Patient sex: M
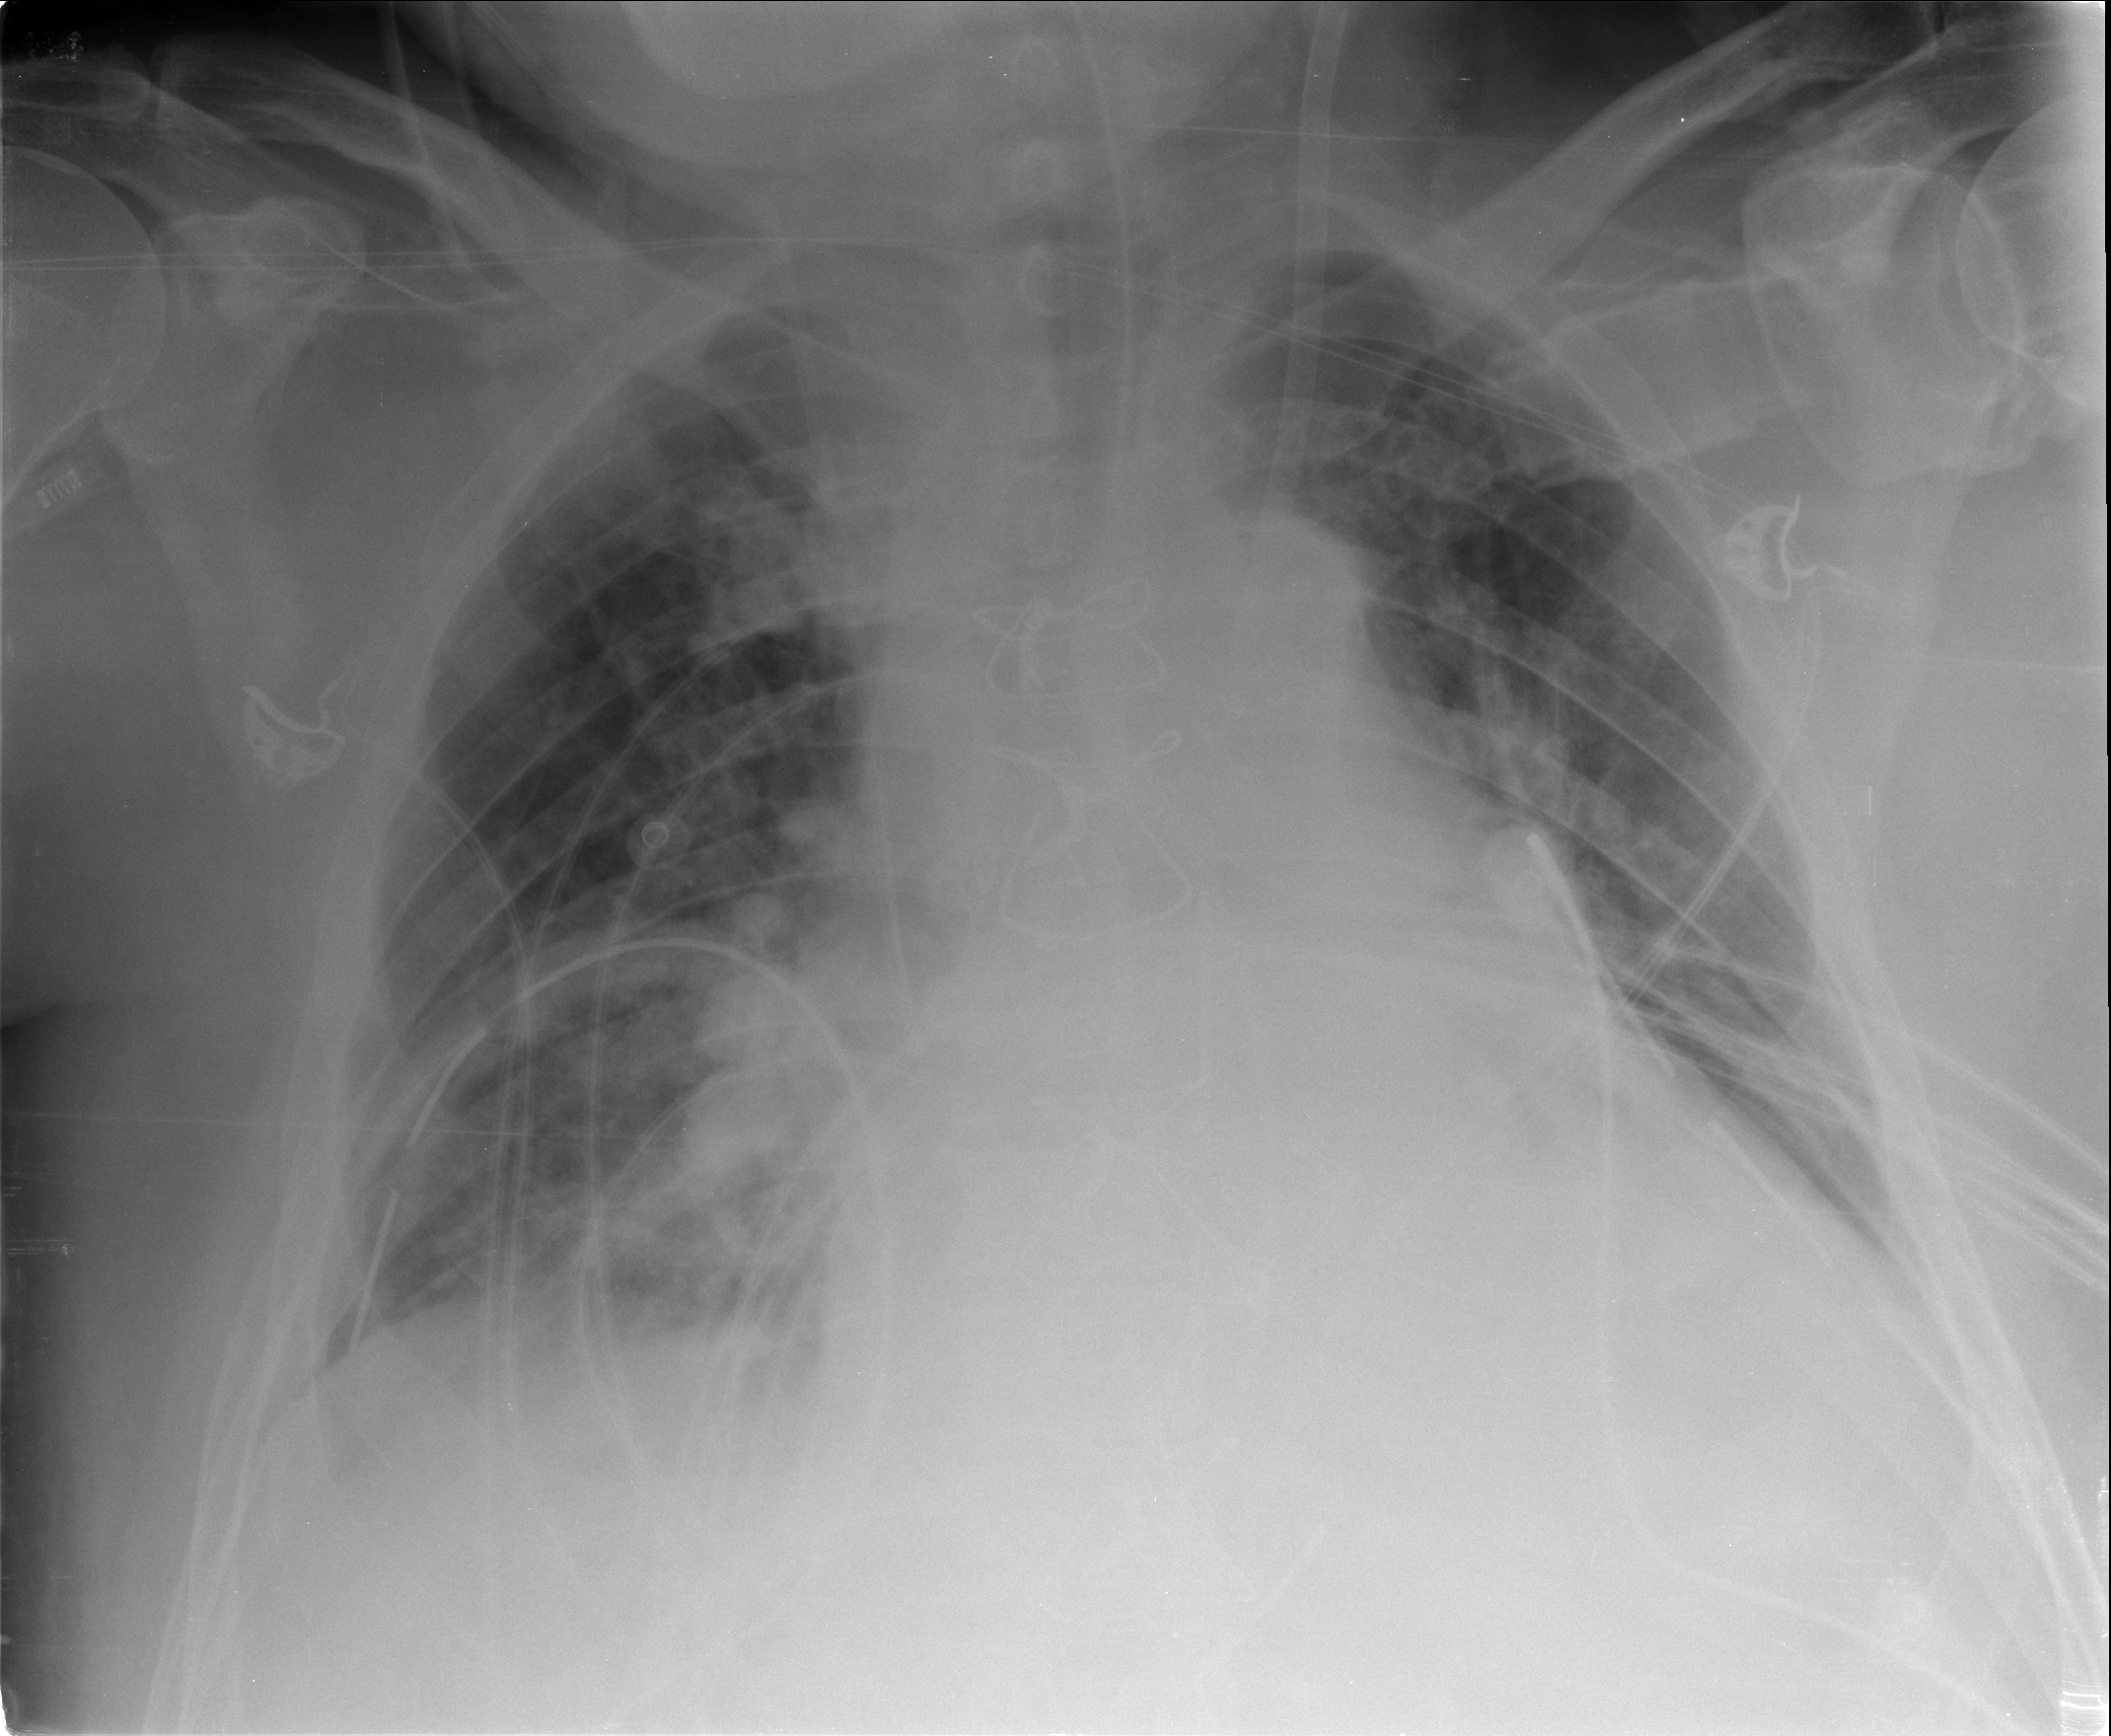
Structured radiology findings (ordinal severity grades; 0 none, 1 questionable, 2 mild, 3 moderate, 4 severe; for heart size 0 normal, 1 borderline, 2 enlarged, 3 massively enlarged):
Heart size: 2
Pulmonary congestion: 2
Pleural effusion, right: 0
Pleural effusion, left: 2
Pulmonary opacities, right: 0
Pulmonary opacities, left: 0
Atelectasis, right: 0
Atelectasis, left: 2